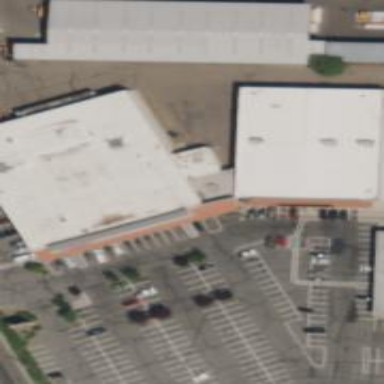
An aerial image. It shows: Retail building.